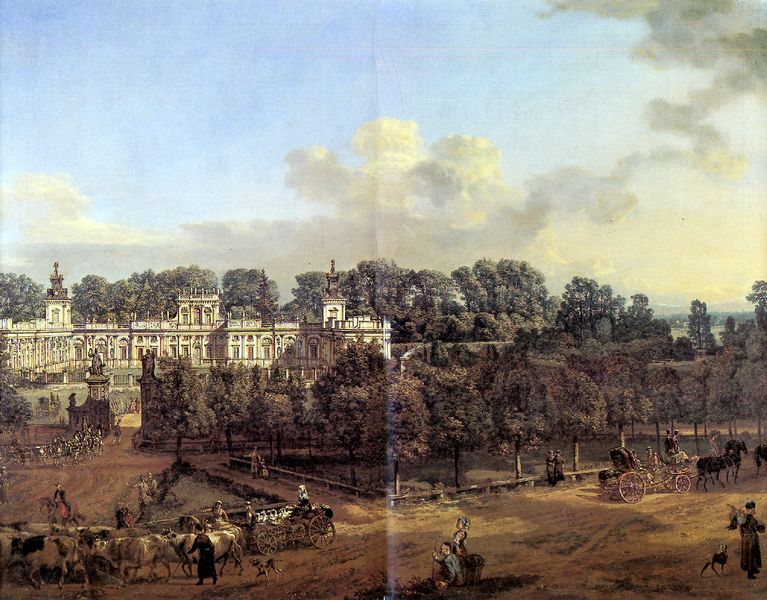
Titel: Schloss Wilanów von der Auffahrtsseite
Künstler: Canaletto
Standort: Warschau, Königsschloß (EU - PL)
Schlagwörter: blau, himmel, mann, wolken, bäume, grün, menschen, braun, fenster, weiss, hund, park, schloss, tiere, weg, schauen, kühe, vieh, arbeit, bauern, kinder, pferde, räder, garten, arbeiten, kutsche, speichen, arbeiter, wagen, zusehen, eingang, rinder, türme, palast, druck, gänse, portal, wanderer, reichtum, gespann, fuhrwerk, kontrastarm